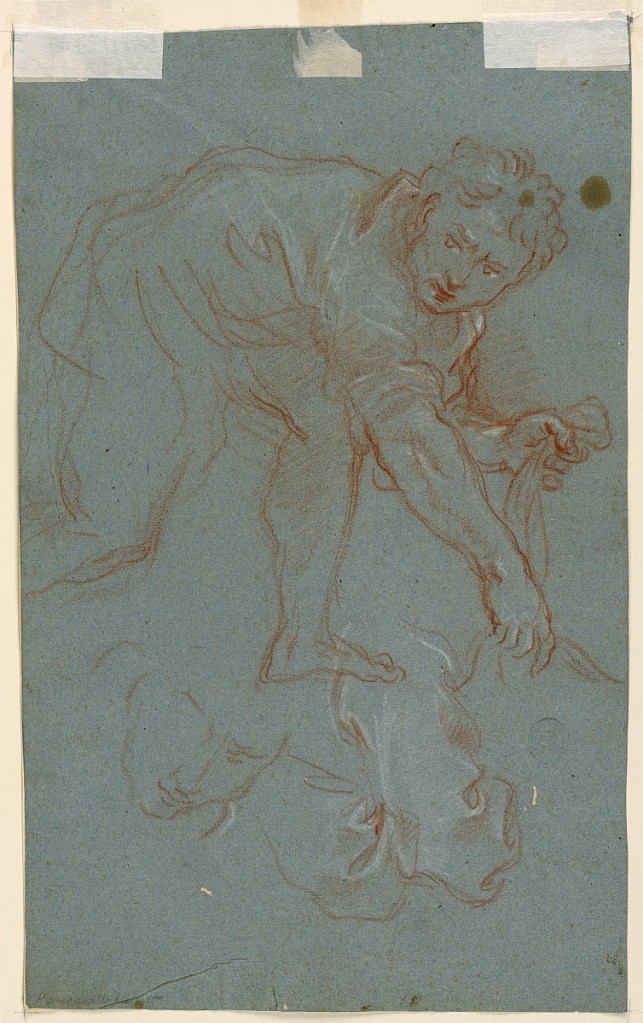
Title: Two Studies of a Man
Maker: Giuseppe Passeri, Italian, 1654 - 1714
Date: late 18th century
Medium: Red and white chalk on rough blue paper.
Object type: Drawing
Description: Vertical rectangle. Recto: a young man who is stooping over to grasp a cloth, and who is turned toward right. Details of the head and the drapery on the lower half of the page. Verso: a male nude shown from the left back, turned toward left.  Below at right is a repitition of the right foot.